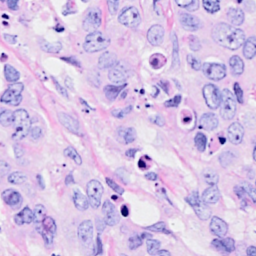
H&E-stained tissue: Breast